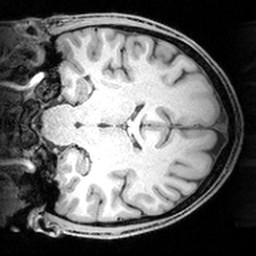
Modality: T1w
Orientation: coronal
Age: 19
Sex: male
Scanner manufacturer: siemens
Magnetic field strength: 3 T
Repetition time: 1.81 s
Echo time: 0.00351 s